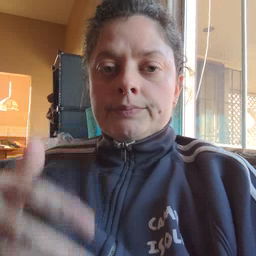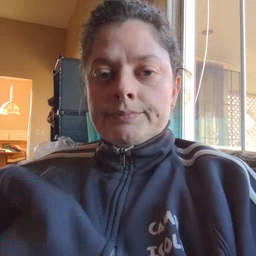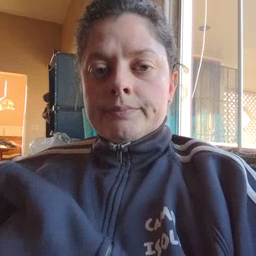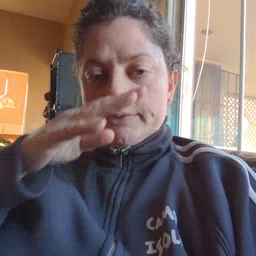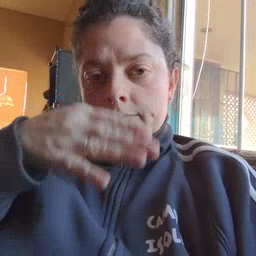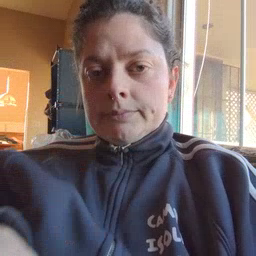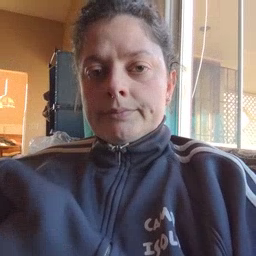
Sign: elephant